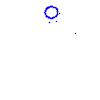
Particle: kaon